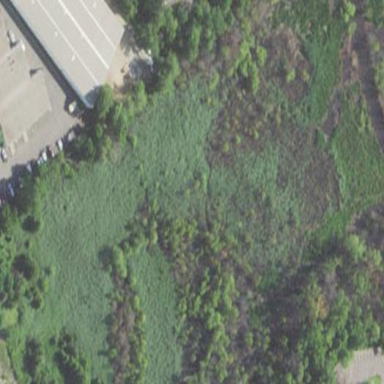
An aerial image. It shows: Marshy wetland area.